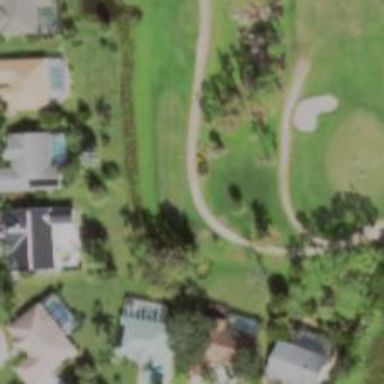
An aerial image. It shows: Footway that doubles as golf path.